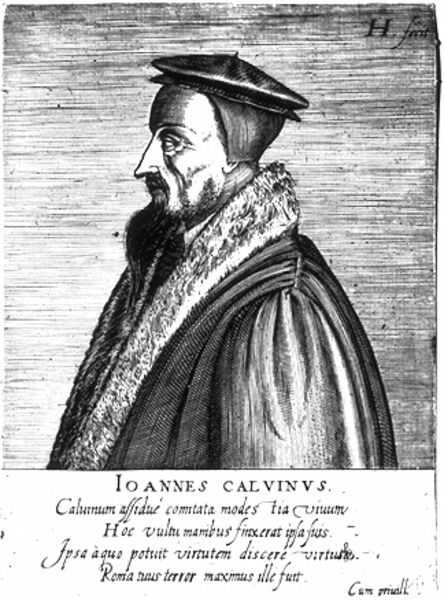
Titel: Bildnis des Johann Calvin
Künstler: Hendrik (d.Ä.) Hondius
Institution: (Seriendruck)
Schlagwörter: dunkel, mann, schatten, grau, hell, hut, licht, mund, nase, ohr, profil, schwarz, weiss, blick, bart, kappe, mütze, wand, augen, bärtig, falten, gesicht, johannes, kleidung, kragen, pelz, rahmen, ärmel, bildnis, portrait, porträt, auge, figur, gewand, mantel, schulter, fell, holzschnitt, schrift, seitlich, man, graphik, spitz, inschrift, faltenwurf, kinnbart, unterschrift, buch, druck, schraffur, titel, seite, text, beschriftung, barett, pelzkragen, pelzmantel, männlich, gelehrter, protestantismus, kupferstich, johann, latein, italienisch, stimmer, schaube, spitznase, protestant, ioannes, calvin, calvinus, duíck, perl, johannes calvin, johann calvin, joannes calvinus, stinner, perzkragen, kalvin